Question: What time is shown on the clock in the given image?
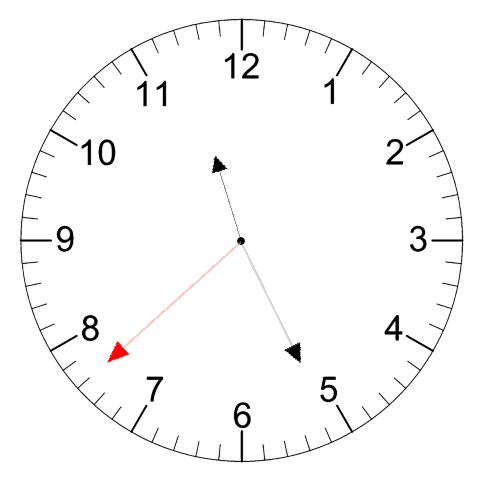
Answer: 11:25:38